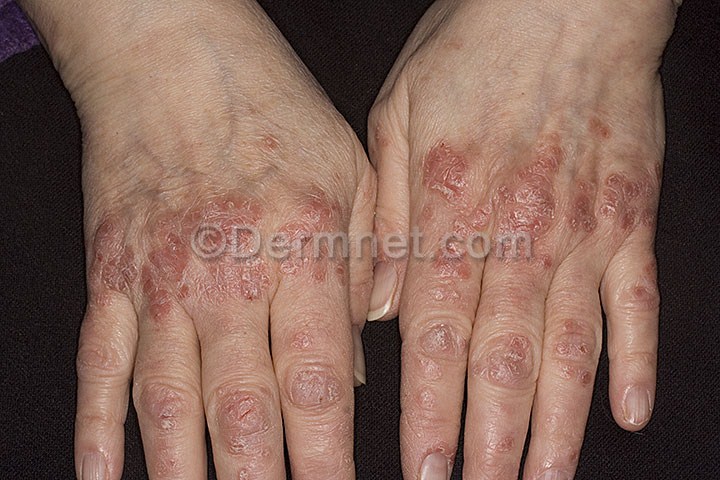
Disease: Psoriasis pictures Lichen Planus and related diseases